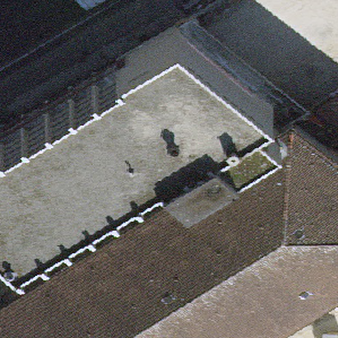
Label: other